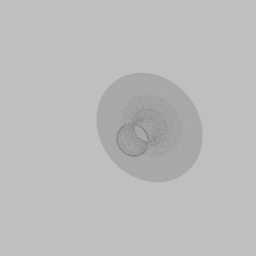
Label: furniture